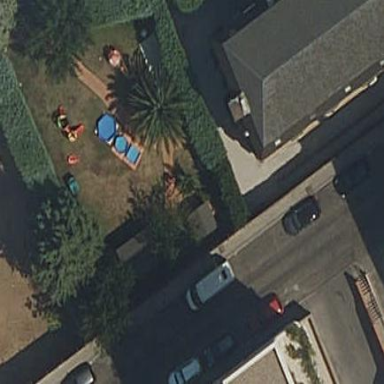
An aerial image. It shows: Garden with kerb barrier.